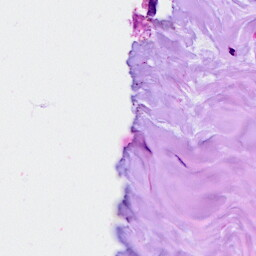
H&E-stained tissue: Breast